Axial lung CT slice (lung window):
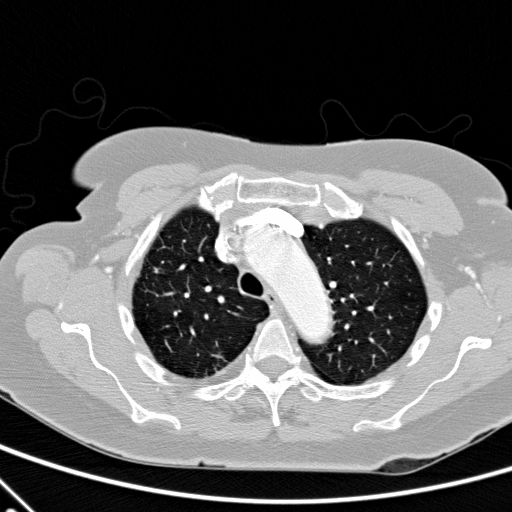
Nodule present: no